Question: I've got some troubles with a custom control I need to create. I try to explain you my needs first
I need to have a combobox that permits to check more than one item at time (with checkbox) but I want it to be smart enought to bind to a specific type.
I've found some MultiSelectionComboBox but none reflects my need.
Btw my main problem is that I wish to have a generic class as
'''
public class BaseClass<T> : BaseClass
{
public static readonly DependencyProperty ItemsSourceProperty =
DependencyProperty.Register("ItemsSource", typeof(IEnumerable<T>), typeof(BaseClass<T>), new FrameworkPropertyMetadata(null,
new PropertyChangedCallback(BaseClass<T>.OnItemsSourceChanged)));
private static void OnItemsSourceChanged(DependencyObject d, DependencyPropertyChangedEventArgs e)
{
int i = 0;
//MultiSelectComboBox control = (MultiSelectComboBox)d;
//control.DisplayInControl();
}
public IEnumerable<T> ItemsSource
{
get { return (IEnumerable<T>)GetValue(ItemsSourceProperty); }
set
{
SetValue(ItemsSourceProperty, value);
}
}
}
public class BaseClass : Control
{
}
'''
and a more context specific item for example
'''
public class MultiCurr : BaseClass<Currency>
{
static MultiCurr()
{
DefaultStyleKeyProperty.OverrideMetadata(typeof(MultiCurr), new FrameworkPropertyMetadata(typeof(MultiCurr)));
}
}
'''
In my App.xaml I've defined a resource as
'''
<ResourceDictionary>
<Style TargetType="local:MultiCurr">
<Setter Property="Template">
<Setter.Value>
<ControlTemplate TargetType="local:MultiCurr">
<ComboBox Width="120" Background="Red" Height="30" ItemsSource="{Binding ItemsSource}" DisplayMemberPath="Description" ></ComboBox>
</ControlTemplate>
</Setter.Value>
</Setter>
</Style>
</ResourceDictionary>
'''
In my MainWindow I've created an object as
'''
<Grid>
<local:MultiCurr x:Name="test" ItemsSource="{Binding Currencies}"></local:MultiCurr>
</Grid>
'''
and the MainWindow.cs is defined as
public partial class MainWindow : Window, INotifyPropertyChanged
{
private IList currencies;
'''
public MainWindow()
{
InitializeComponent();
this.DataContext = this;
this.Loaded += MainWindow_Loaded;
}
void MainWindow_Loaded(object sender, RoutedEventArgs e)
{
var lst = new List<Currency>();
for (int i = 0; i < 10; i++)
{
var curr = new Currency
{
ID = i,
Description = string.Format("Currency_{0}", i)
};
lst.Add(curr);
}
Currencies = lst;
}
public IList<Currency> Currencies
{
get
{
return this.currencies;
}
set
{
this.currencies = value;
NotifyPropertyChanged("Currencies");
}
}
public event PropertyChangedEventHandler PropertyChanged;
// This method is called by the Set accessor of each property.
// The CallerMemberName attribute that is applied to the optional propertyName
// parameter causes the property name of the caller to be substituted as an argument.
private void NotifyPropertyChanged(String propertyName = "")
{
if (PropertyChanged != null)
{
PropertyChanged(this, new PropertyChangedEventArgs(propertyName));
}
}
}
'''
And here's the result ...

I was wondering what am I doing wrong? is it possible what am I tring to achieve?
Thanks
I've seen that the main problem is the datacontext of the custom usercontrol
'''
<Application.Resources>
<ResourceDictionary>
<Style TargetType="local:MultiCurr">
<Setter Property="Template">
<Setter.Value>
<ControlTemplate TargetType="local:MultiCurr">
<ComboBox Width="120" Background="Red" Height="30" ItemsSource="{Binding **Currencies**}" DisplayMemberPath="{Binding **DisplayMemeberPath**}" ></ComboBox>
</ControlTemplate>
</Setter.Value>
</Setter>
</Style>
</ResourceDictionary>
</Application.Resources>
'''
If I put ItemsSource as Currency (which is a property of the MainWindow) it shows.
If I put ItemsSource and DisplayMemberPath (which are defined in the BaseClass no.. how can I set the context of the usercontrol to itself?)
I've added a GoogleDrive link to the project <URL> if anyone wants to try the solution
Thanks
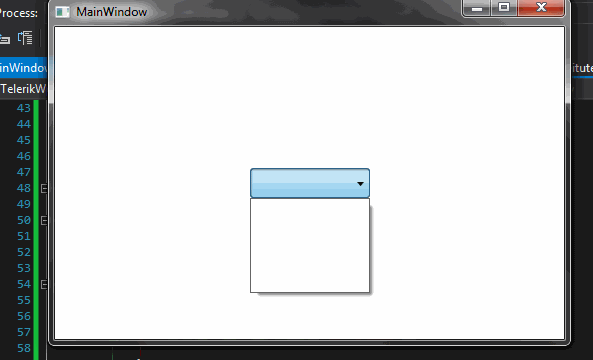
Answer: 1. Combobox is not suitable control for multiselection, because it has given behaviour, that when yo select item, Combobox closes itself. That's why Combobox doest not have SelectionMode property like ListBox. I think that ListBox inside expander is what you need.
2. Generic Types are not a way to go. WPF handles this different, better way. Take listbox as an example. If you bind listbox.itemssource to generic observable collection, and you try to define e.g ItemTemplate, you get full intellisense when writing bindings and warning if you bind to not existing property. http://visualstudiomagazine.com/articles/2014/03/01/~/media/ECG/visualstudiomagazine/Images/2014/03/Figure8.ashx WPF designer automatically recognizes type parameter of your observable collection. Of cousre you need to specify type of datacontext in your page by using something like this: d:DataContext="{d:DesignInstance search:AdvancedSearchPageViewModel}". However your control dont have to be and shouldn't be aware of type of items.
Following example demonstrates control that meets your requirements:
'''
<Expander>
<Expander.Header>
<ItemsControl ItemsSource="{Binding ElementName=PART_ListBox, Path=SelectedItems}">
<ItemsControl.ItemTemplate>
<DataTemplate>
<TextBlock>
<Run Text="{Binding Mode=OneWay}" />
<Run Text=";" />
</TextBlock>
</DataTemplate>
</ItemsControl.ItemTemplate>
<ItemsControl.ItemsPanel>
<ItemsPanelTemplate>
<WrapPanel />
</ItemsPanelTemplate>
</ItemsControl.ItemsPanel>
</ItemsControl>
</Expander.Header>
<Expander.Content>
<ListBox x:Name="PART_ListBox" SelectionMode="Multiple">
<ListBox.ItemsSource>
<x:Array Type="system:String">
<system:String>ABC</system:String>
<system:String>DEF</system:String>
<system:String>GHI</system:String>
<system:String>JKL</system:String>
</x:Array>
</ListBox.ItemsSource>
</ListBox>
</Expander.Content>
</Expander>
'''
I reccomend you to create control derived from ListBox (not usercontrol).
I have hardcoded datatemplates, but you should expose them in your custom dependency properties and use TemplateBinding in you control template. Of course you need to modify expander so it looks like combobox and ListBoxItem style so it looks like CheckBox, but it is ease.